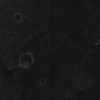
Atmospheric dust classification: not_dusty